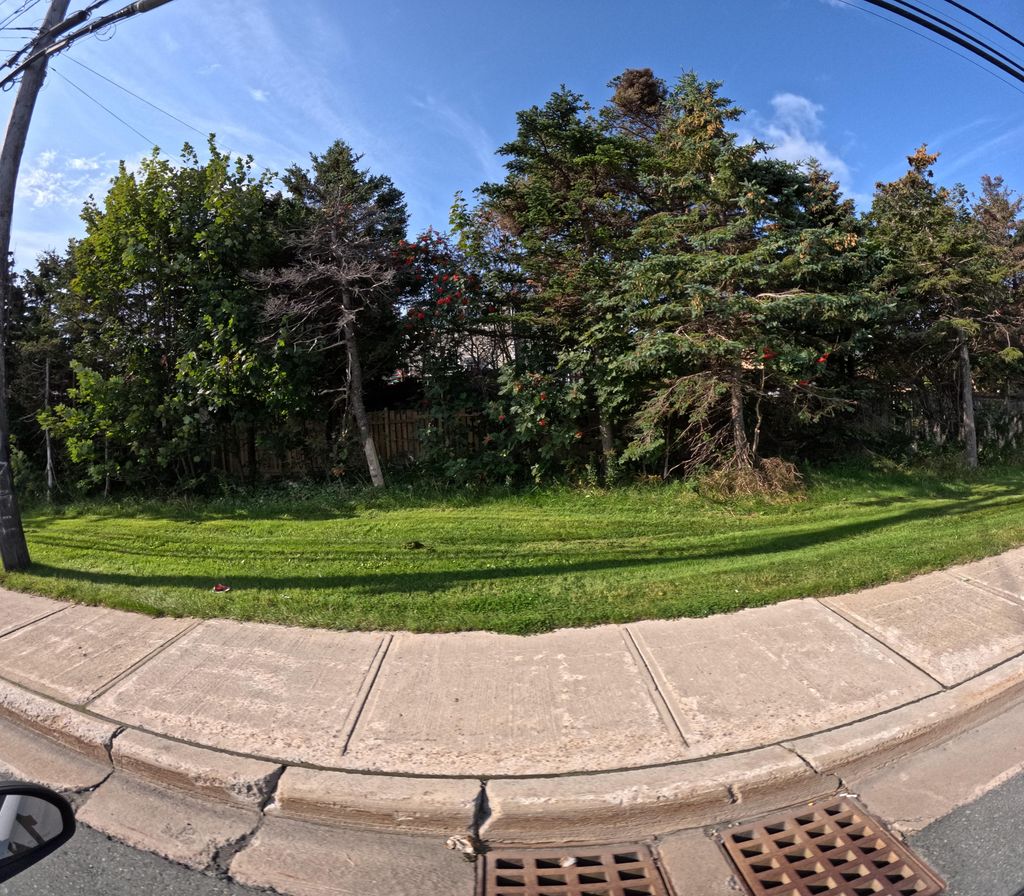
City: st_johns